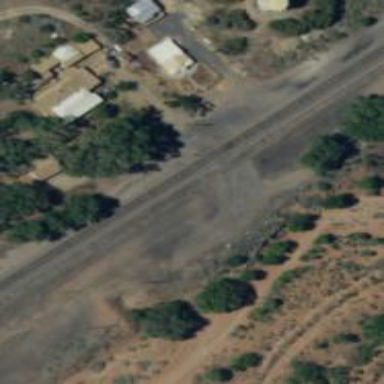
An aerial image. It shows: Railway crossing.